Field crop: maize
Growth stage: 2
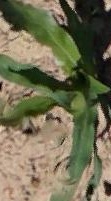
Species: maize